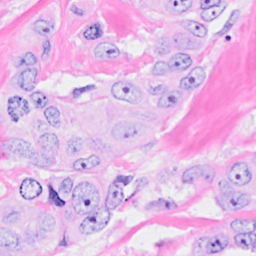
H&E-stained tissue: Breast